Question: I would like to plot a geographical map with n numbers of squares according to the frequency of a disease within a county. Like this one here:

But I couldn't figure out how to do this with R or qGIS.
Thanks for y'all help.
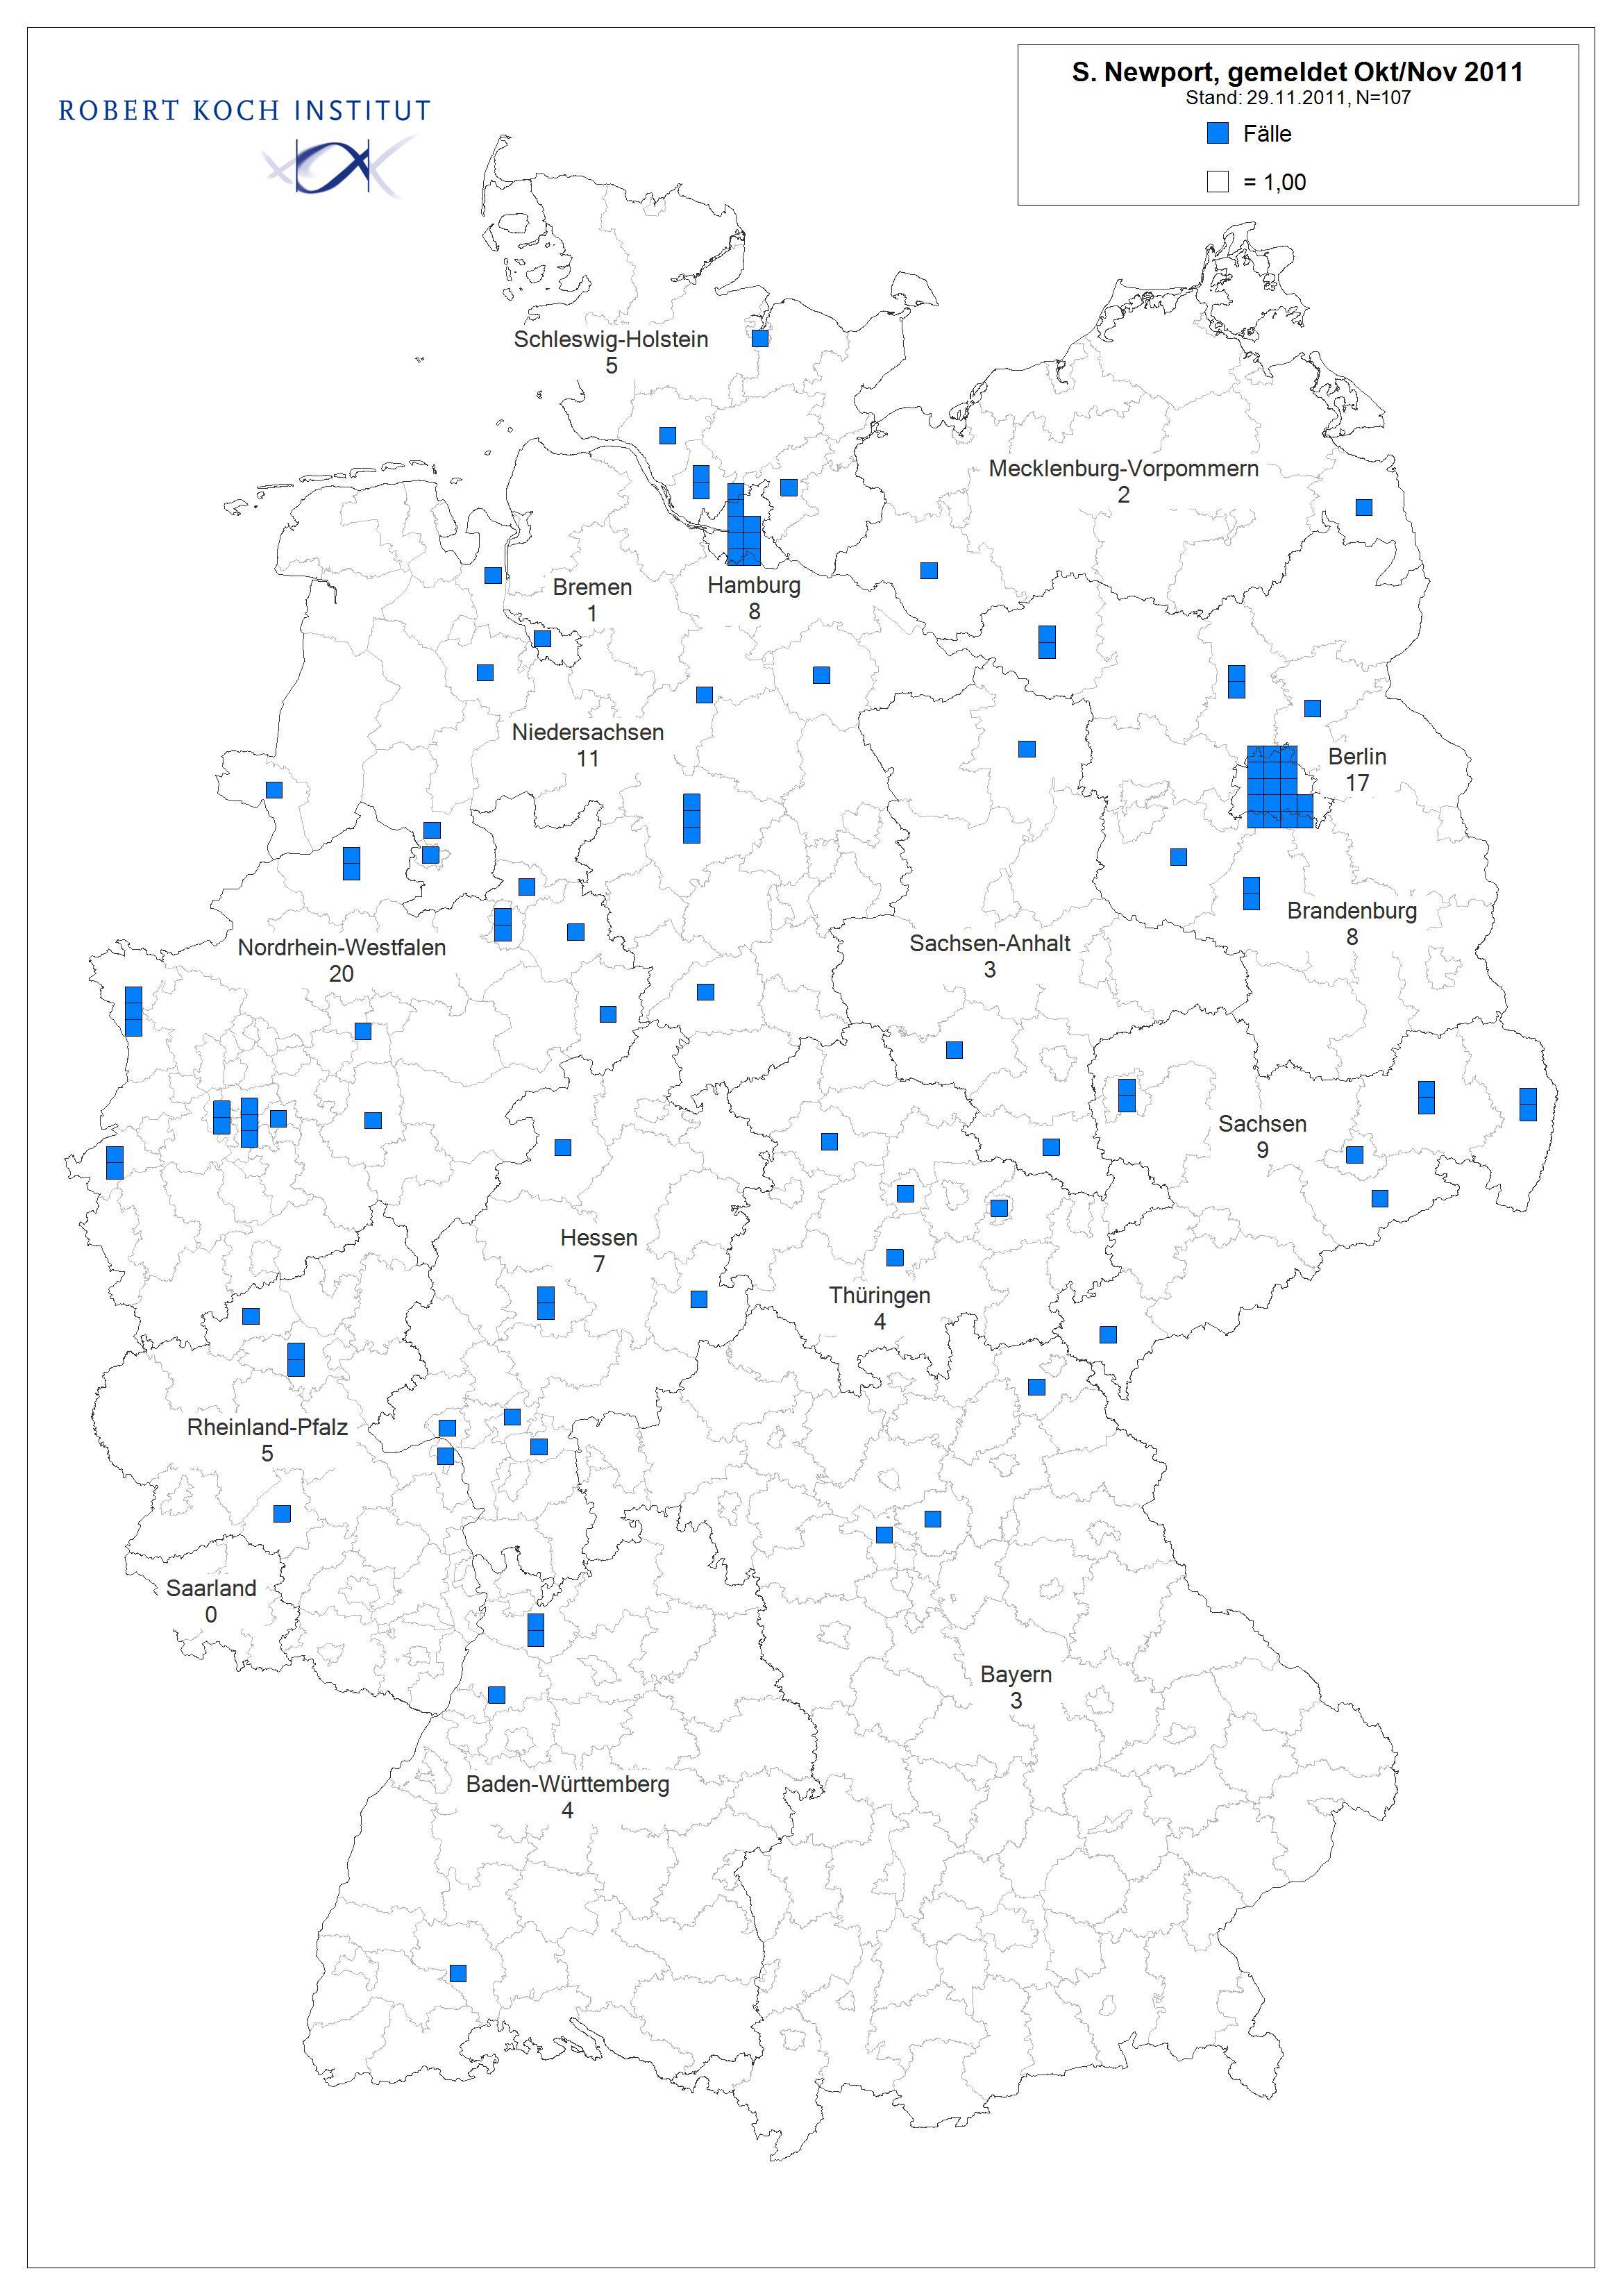
Answer: First write a little function called 'stackbox' that plots (using "rect") the squares for the stack in the right place.
Here's the first line of that function:
'''
stackbox <- function(x,y,n,size,maxheight=5){
'''
-
Then call that function for every county that has cases.
Where exactly were you stuck in the process?
Here's the function in full:
'''
stackbox <- function(x,y,n,size,maxheight=5,...){
stackheight = seq(0,n,by=maxheight)
stackheight=diff(unique(c(stackheight,n)))
for(col in 1:length(stackheight)){
xl=rep(x+(col-1)*size,stackheight[col]) - (length(stackheight)/2)*size
yb=y+size*((1:stackheight[col])-1) - (max(stackheight)/2)*size
xr=xl+size
yt=yb+size
rect(xl,yb,xr,yt,...)
}
}
'''
Example:
'''
plot(1:10)
for(i in 1:10){
stackbox(i,i,i,3,size=.1,col="red",border="white")
}
'''
To do this on a map, you need the sp and maptools packages, and a shapefile or other geospatial data source that has your data in it:
'''
africa=readShapeSpatial(file.path(mapLib,"africa.shp"))
plot(africa,border="gray")
coords=coordinates(africa)
for(i in 1:nrow(africa)){
if(cases[i]>0){
stackbox(coords[i,1],coords[i,2],africa$cases[i],1,border="#606060",col="#0083FE")
}
}
'''

I've picked colours that look a bit like your original. Note that the boxes are in plot coordinates, so I had to make them 0.1 of a degree. You may wish to transform your map to a euclidean projection (using spTransform from package:gdal) and then they'll be in those units and properly square.
Doing nice text labels like in your original would be tricky though...